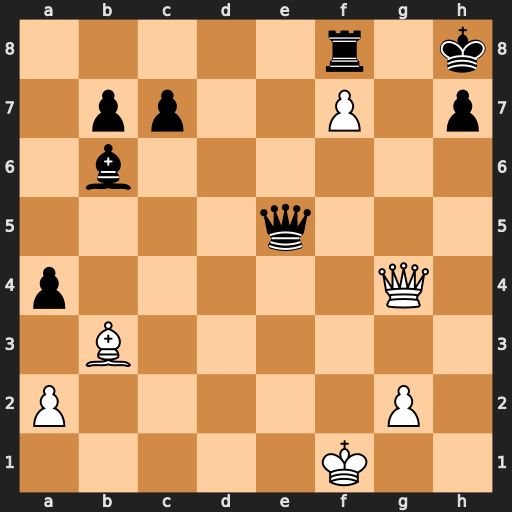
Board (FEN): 5r1k/1pp2P1p/1b6/4q3/p5Q1/1B6/P5P1/5K2
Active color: w
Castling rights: -
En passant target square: -
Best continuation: Qg8+ Rxg8 fxg8=Q#